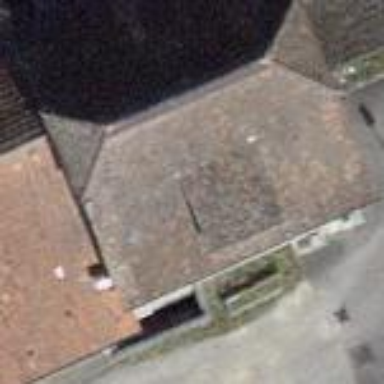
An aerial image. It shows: Building with tiled roof.